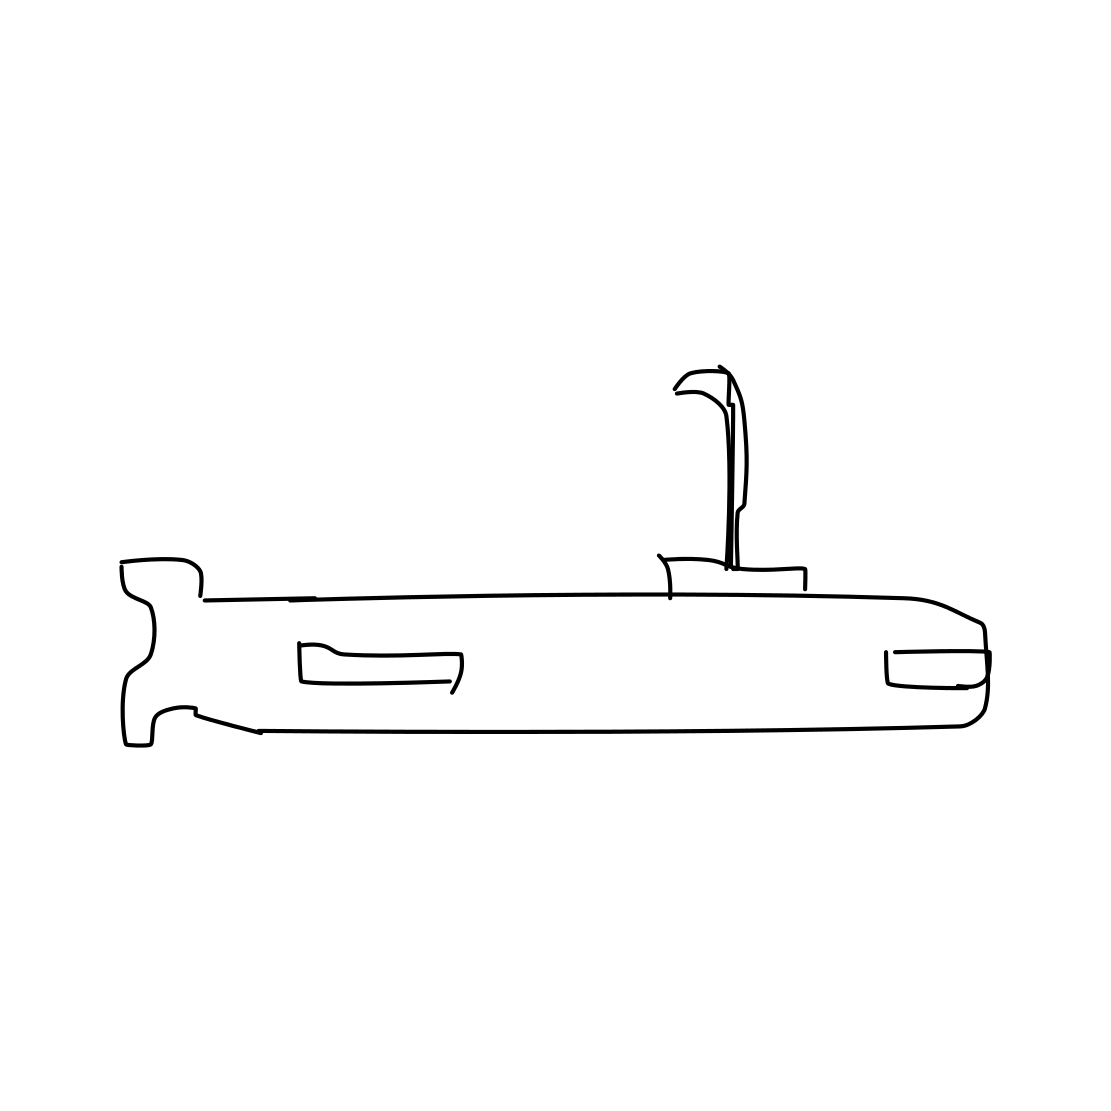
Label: submarine